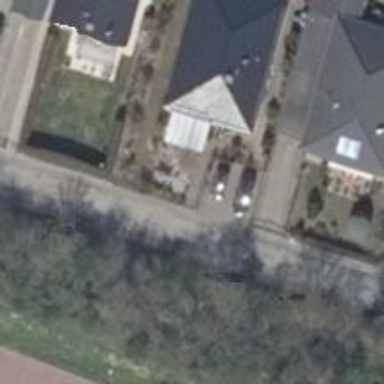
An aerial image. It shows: Asphalt road in residential area.